Question: I have added a SearchView to an ActionBar which filters a ListView.
Everything works fine, the only problem is when I write a query in the SearchView, the query text also appears in a box in the middle of the screen in big fonts.
I guess it is some kind of query preview.. How do I cancel this?
I couldn't find anything in the documentation.
Thanks.

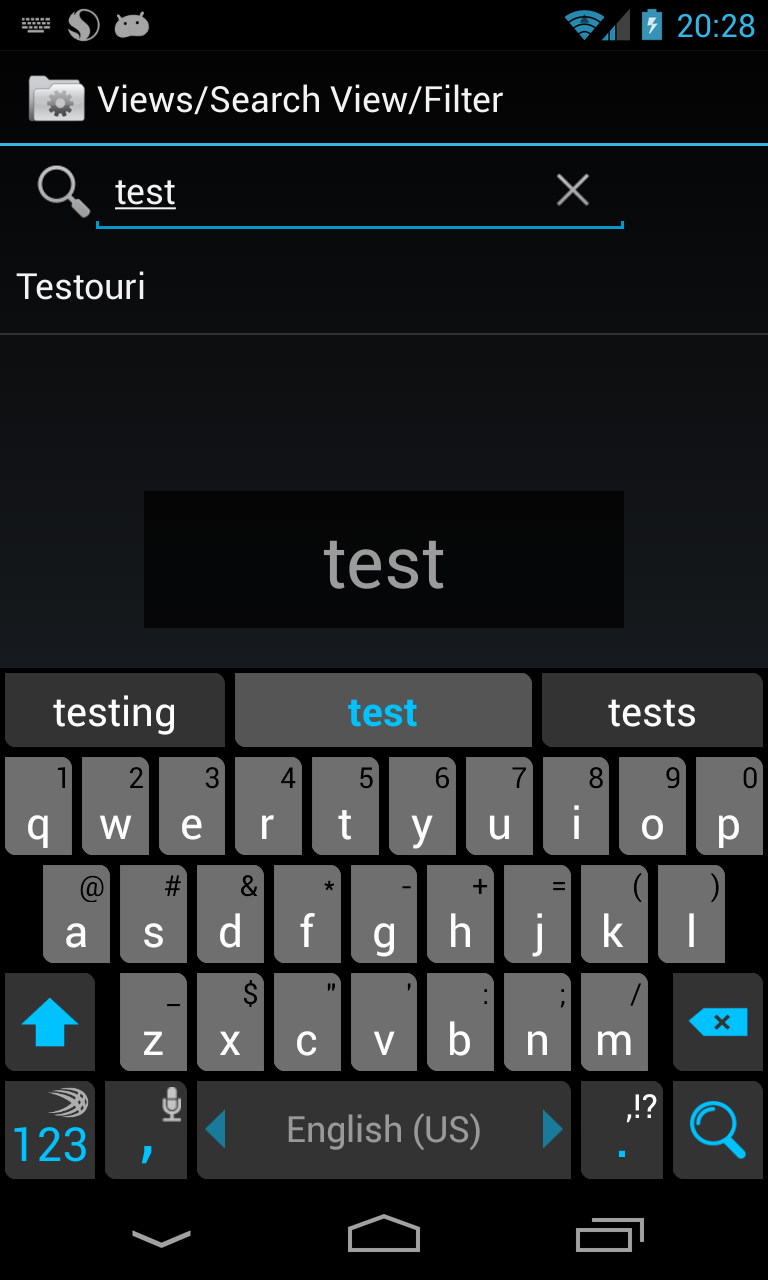
Answer: Try to change the way you implement onQueryTextChange. I comment listview.clearTextFilter(); and change that for ca.getFilter().filter(null);
Here is the code I used
'''
@Override
public boolean onQueryTextChange(String newText) {
System.out.println("tap");
yourAdapter ca = (yourAdapter)listview.getAdapter();
if (TextUtils.isEmpty(newText)) {
System.out.println("isEmpty");
//listview.clearTextFilter();
ca.getFilter().filter(null);
} else {
ca.getFilter().filter(newText);
//listview.setFilterText(newText);
}
return true;
}
'''